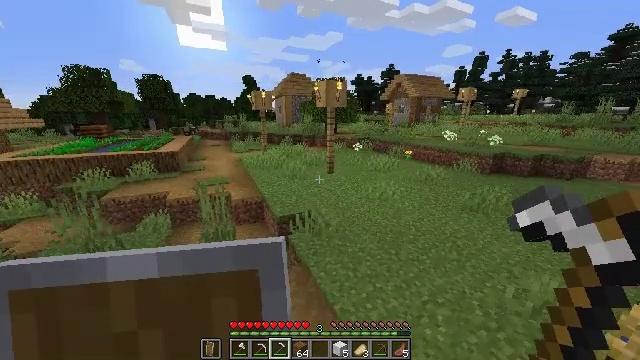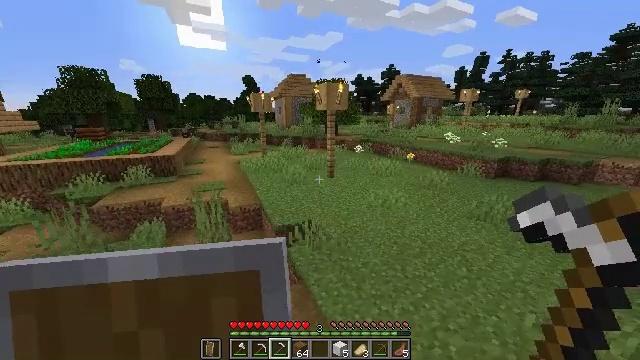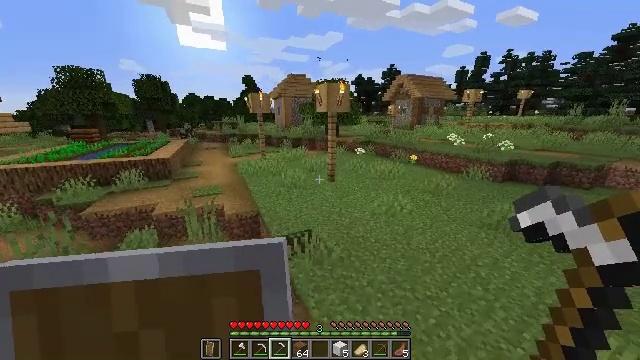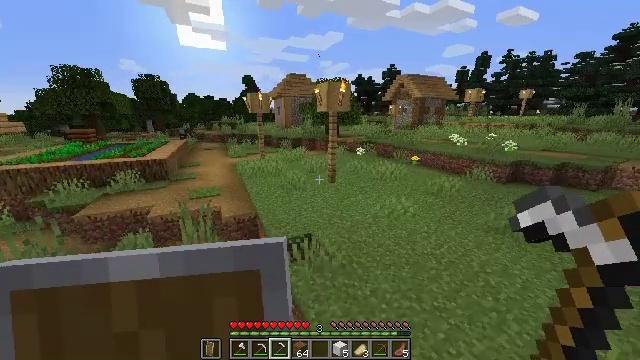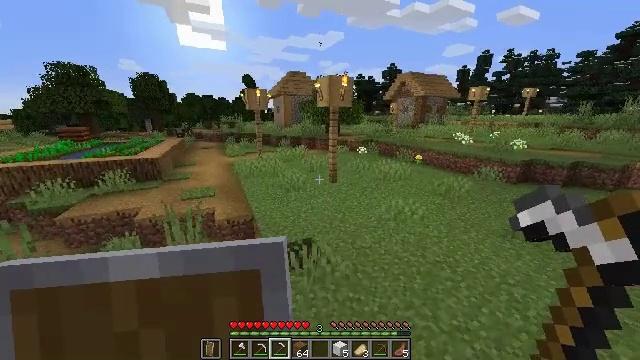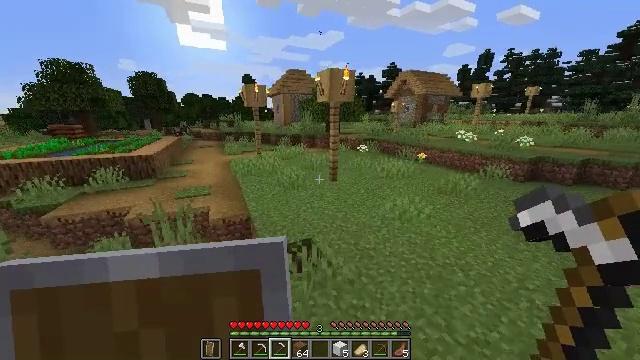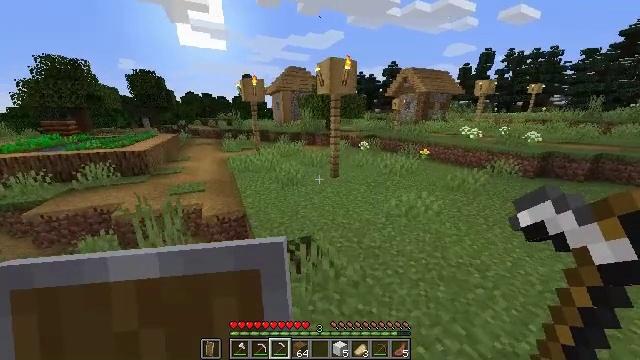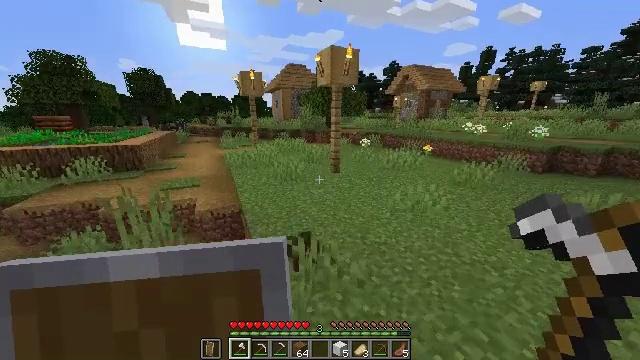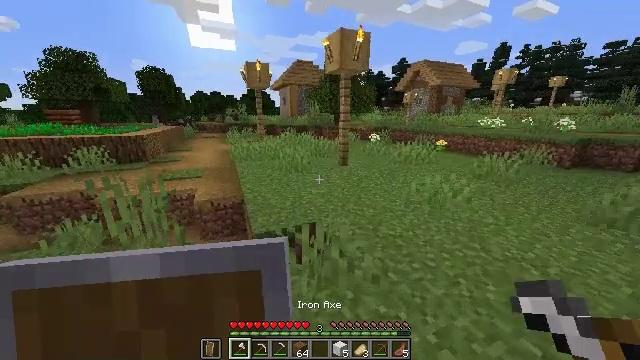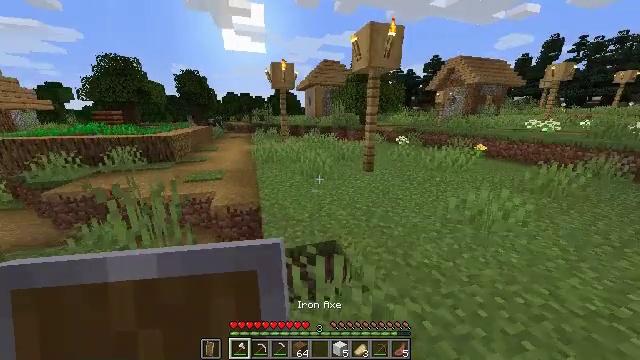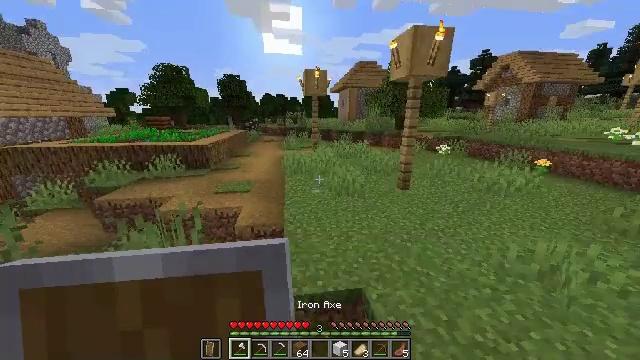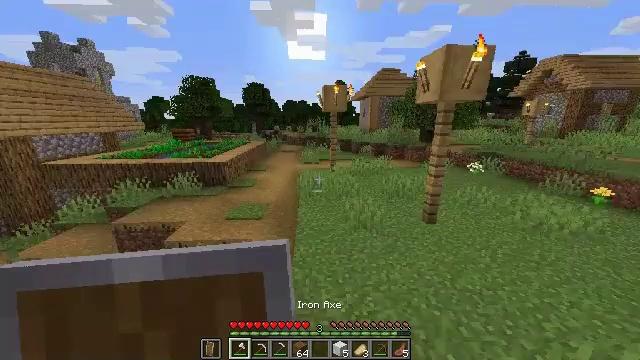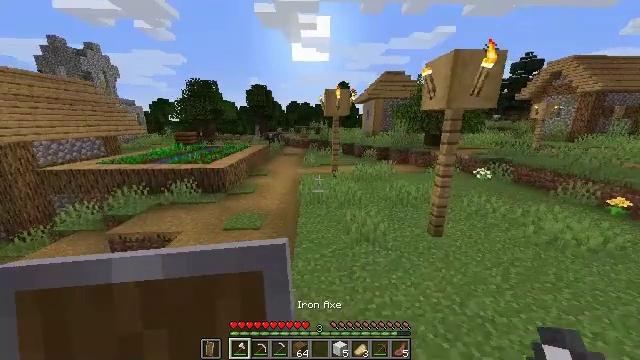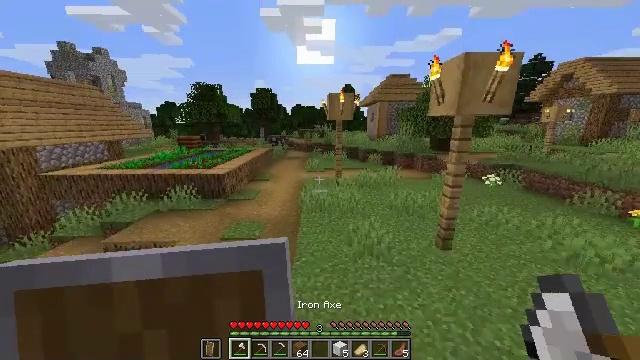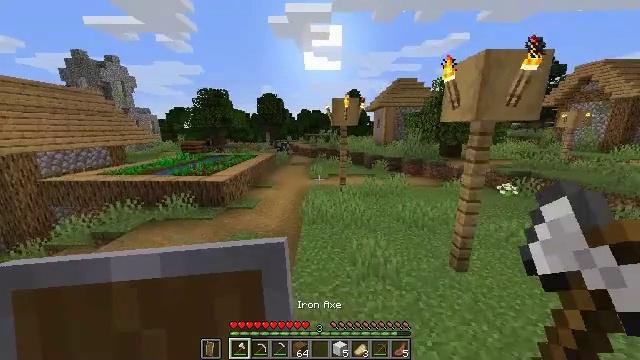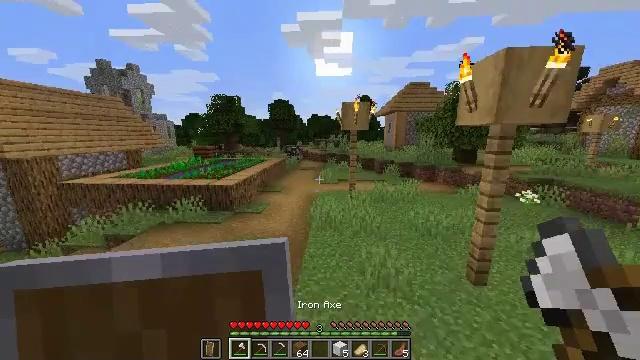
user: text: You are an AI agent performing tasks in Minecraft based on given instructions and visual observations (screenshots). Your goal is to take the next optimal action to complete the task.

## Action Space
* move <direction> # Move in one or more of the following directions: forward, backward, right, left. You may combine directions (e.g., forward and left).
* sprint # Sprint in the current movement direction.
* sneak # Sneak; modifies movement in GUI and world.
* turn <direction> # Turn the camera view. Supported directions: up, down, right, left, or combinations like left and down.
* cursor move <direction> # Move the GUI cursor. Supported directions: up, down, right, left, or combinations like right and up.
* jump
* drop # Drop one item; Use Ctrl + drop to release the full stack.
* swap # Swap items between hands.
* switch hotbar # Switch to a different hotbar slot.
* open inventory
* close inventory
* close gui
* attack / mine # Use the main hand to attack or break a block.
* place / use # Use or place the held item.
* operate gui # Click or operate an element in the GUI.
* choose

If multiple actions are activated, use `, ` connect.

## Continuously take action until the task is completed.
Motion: motion action
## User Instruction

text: Mine the composter block.
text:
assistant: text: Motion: move forward, jump
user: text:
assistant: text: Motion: move forward, jump
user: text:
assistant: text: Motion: move forward, jump
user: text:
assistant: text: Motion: move forward, jump
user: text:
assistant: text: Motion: move forward, jump
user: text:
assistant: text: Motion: move forward, jump
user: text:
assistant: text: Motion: move forward, jump, switch to hotbar 1
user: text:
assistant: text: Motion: move forward, turn left, jump, switch to hotbar 1
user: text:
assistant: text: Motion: move forward, turn left, jump, switch to hotbar 1
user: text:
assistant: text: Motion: move forward, turn left, jump
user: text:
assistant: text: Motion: move forward, turn left and up, jump
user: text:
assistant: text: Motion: move forward, jump
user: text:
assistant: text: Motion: move forward, turn left, jump
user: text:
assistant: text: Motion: move forward, turn left and up, jump
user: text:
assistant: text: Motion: move forward, turn left and up, jump
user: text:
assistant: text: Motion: move forward, turn left, jump
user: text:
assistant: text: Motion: move forward, turn left, jump
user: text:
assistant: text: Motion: move forward, sprint, turn left and up, jump
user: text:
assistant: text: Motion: move forward, sprint, turn left, jump
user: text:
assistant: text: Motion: move forward, sprint, turn left, jump
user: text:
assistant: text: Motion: move forward, sprint, turn left, jump
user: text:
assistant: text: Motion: move forward, sprint, jump
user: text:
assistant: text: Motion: move forward, sprint, turn up, jump
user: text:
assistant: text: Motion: move forward, sprint, jump
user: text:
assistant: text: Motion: move forward, sprint, jump
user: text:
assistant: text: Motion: move forward, sprint, jump
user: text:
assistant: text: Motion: move forward, sprint, jump
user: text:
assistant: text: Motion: move forward, sprint, turn left and down, jump
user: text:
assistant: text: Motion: move forward, sprint, turn left, jump
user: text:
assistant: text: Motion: move forward, sprint, turn left and down